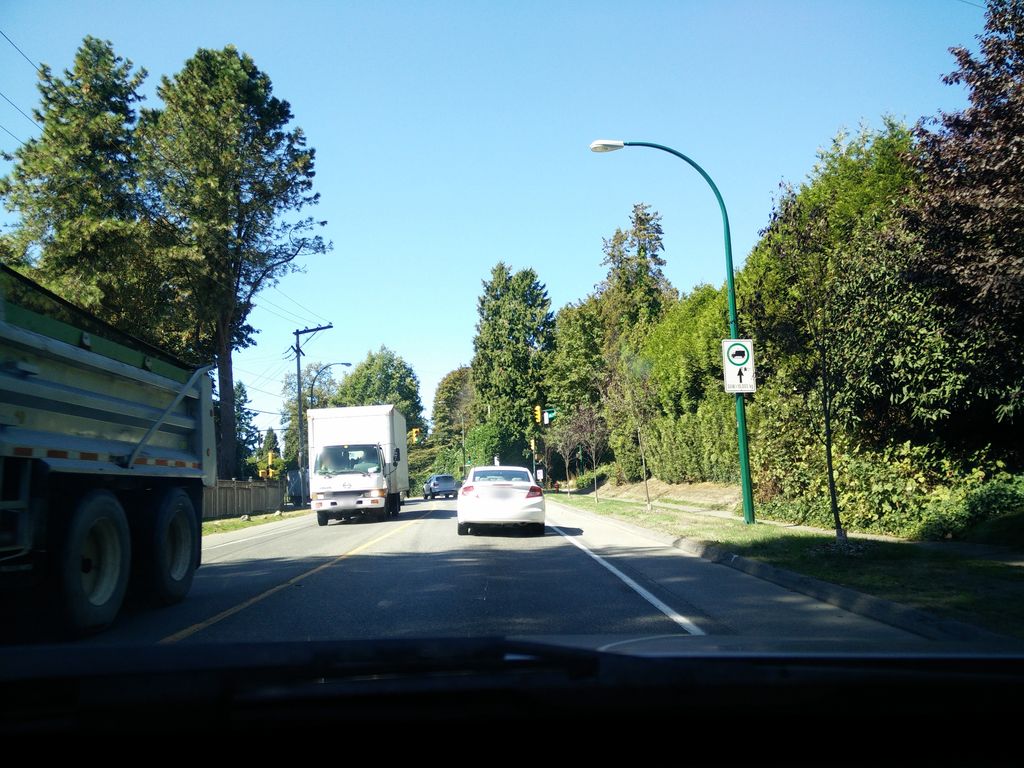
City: vancouver